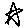
Label: star